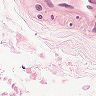
Metastatic tissue present: no